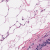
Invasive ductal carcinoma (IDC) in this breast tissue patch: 0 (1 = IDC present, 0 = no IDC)